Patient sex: M
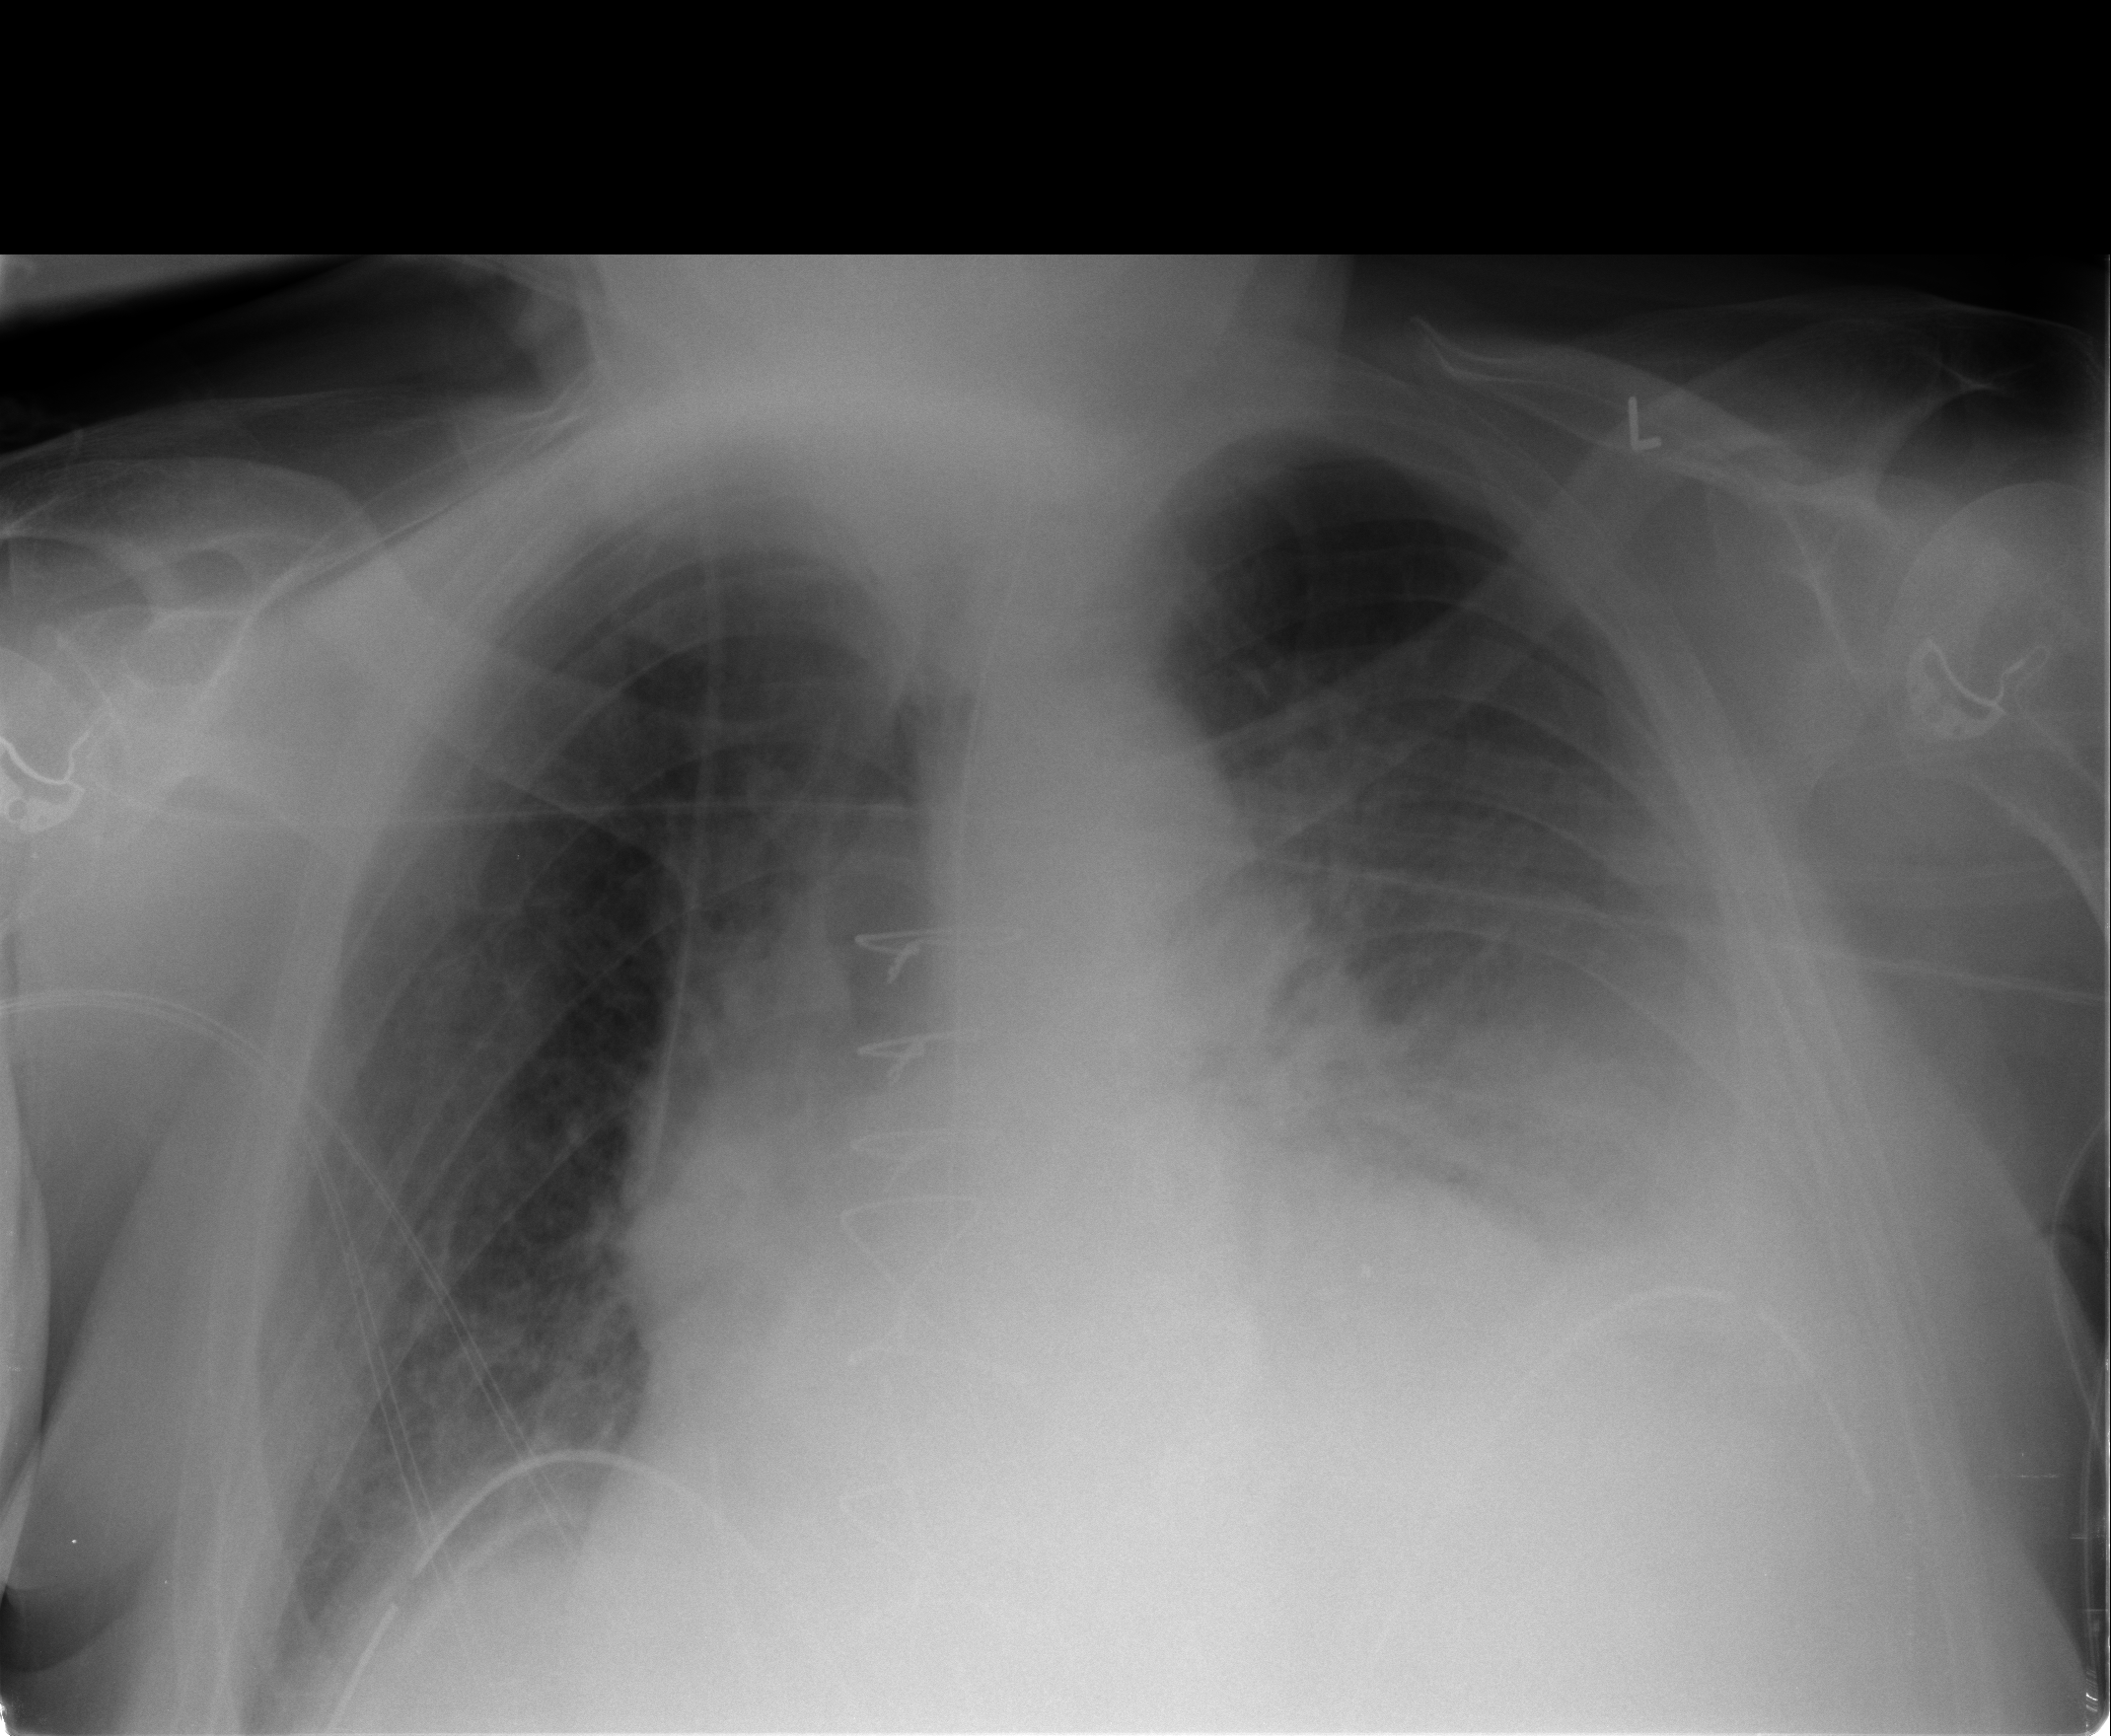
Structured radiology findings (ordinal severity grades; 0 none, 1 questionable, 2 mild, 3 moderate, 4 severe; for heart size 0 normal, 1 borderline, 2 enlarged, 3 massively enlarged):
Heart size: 2
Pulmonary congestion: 2
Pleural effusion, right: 1
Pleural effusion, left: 3
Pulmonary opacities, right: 0
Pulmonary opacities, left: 0
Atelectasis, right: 2
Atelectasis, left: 2